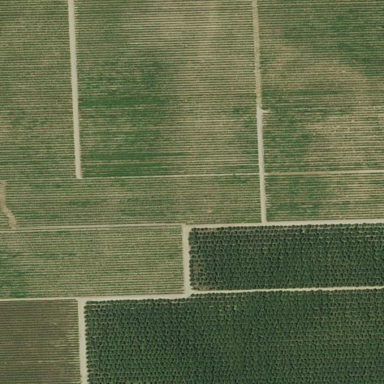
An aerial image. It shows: Vineyard growing grapes.